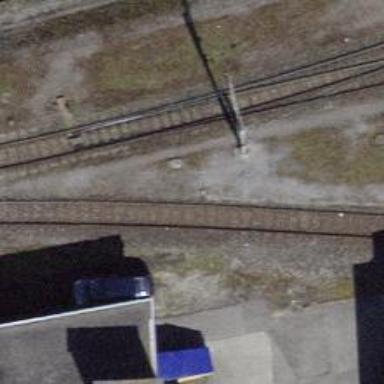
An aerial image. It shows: Single railway spur track.